Question: I'm writing a game in java with the lwjgl. Basically i have two plans that i want to check if they intersect each other, like the image below.

I have the four points for each plane, can someone help me.
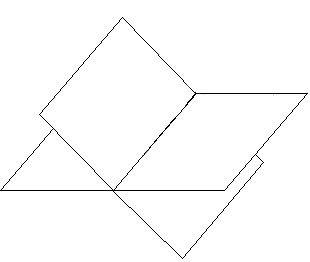
Answer: I can't show this is enough, but I believe these three tests should be sufficient:
for two planes...
1. project each plane onto the x axis, check if there is any overlap
2. project each plane onto the y axis, check if there is any overlap
3. project each plane onto the z axis, check if there is any overlap
if there is no overlap in any of those three cases, the planes do not intersect. otherwise,
the planes intersect.
let me know if you are not sure how to project onto an axis or calculate an overlap. also, let me know if these three tests are insufficient.
Edit 1:
Algorithm: You don't actually have to project, rather you can just find the maximum range. Let's do the x axis as an example. You find the minimum x value on plane 1 and the maximum x value on the plane 1. Next, you find the minimum x value on plane 2 and the maximum x value on plane 2. If their ranges overlap ( for example, [1 , 5] overlaps with [2 , 9] ), then there's overlap with the projections onto the x axis. Note that finding the range of x values might not be easy if edges of your plane segment aren't parallel with the x axis. If you're dealing with more complicated plane segments that don't have edges parallel to the axes, I can't really help then. You might have to use something else like matrices.
The test, by the way, is called a separating-axis test. I think the x, y, and z axis tests should be enough to test for plane segments intersecting.
Source: (Book) Game Physics Engine Development: How To Build A Robust Commercial-Grade Physics Engine For Your Game (Second Edition) by Ian Millington
Edit 2:
Actually, you'll need to check more axes.